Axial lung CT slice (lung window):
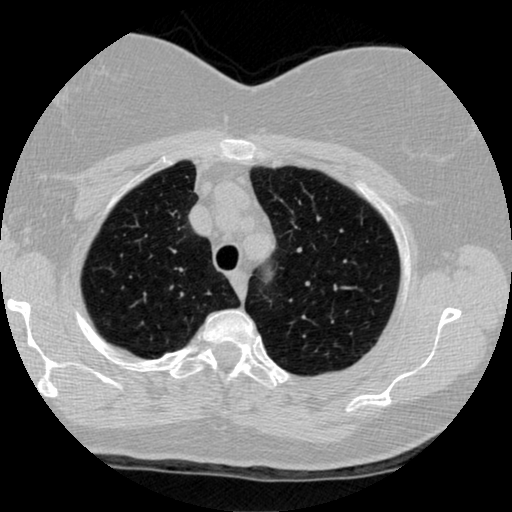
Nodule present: no